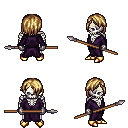
a pixel art fantasy rpg character, male body template, skeleton, purple robe, white pants, blonde bangs hairstyle, metal gloves, gold boots, spear, four views (front, back, left, right), 2x2 character sprite sheet, small pixel art, hard edges, no anti-aliasing